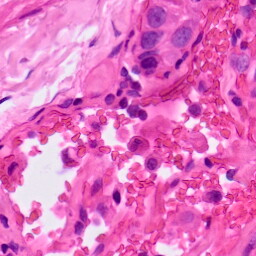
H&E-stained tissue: Lung